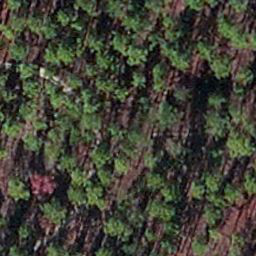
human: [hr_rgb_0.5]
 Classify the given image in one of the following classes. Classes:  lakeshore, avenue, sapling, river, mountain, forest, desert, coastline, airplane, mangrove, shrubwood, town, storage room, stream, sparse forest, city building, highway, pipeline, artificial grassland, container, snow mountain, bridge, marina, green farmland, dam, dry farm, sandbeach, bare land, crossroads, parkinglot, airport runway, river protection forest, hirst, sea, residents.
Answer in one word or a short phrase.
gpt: sapling